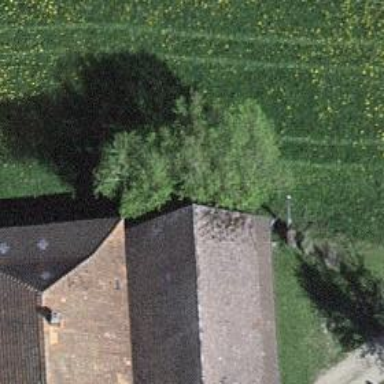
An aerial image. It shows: Rural barn.